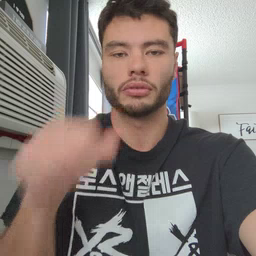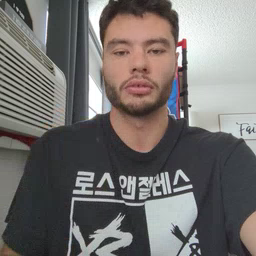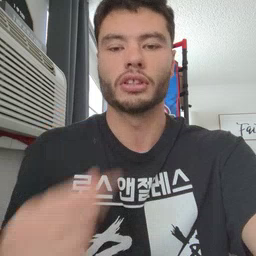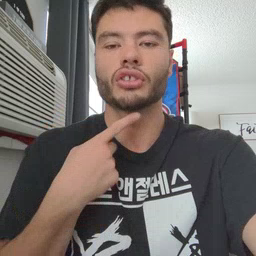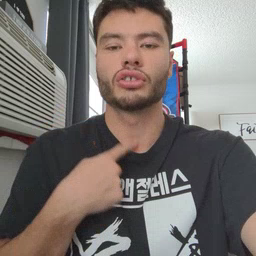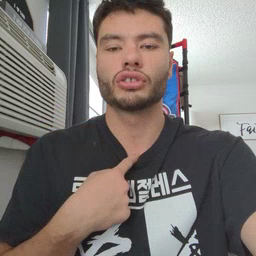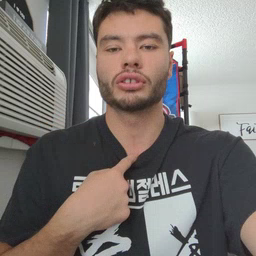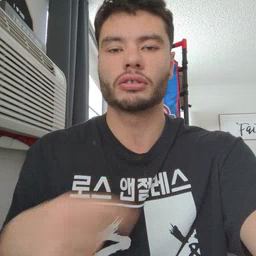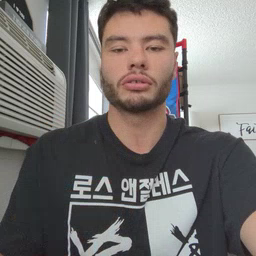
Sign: thirsty